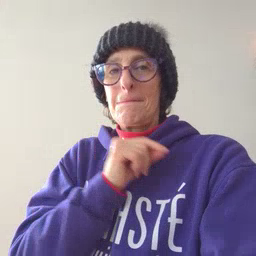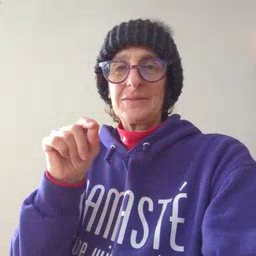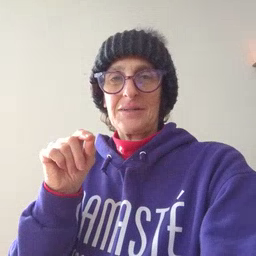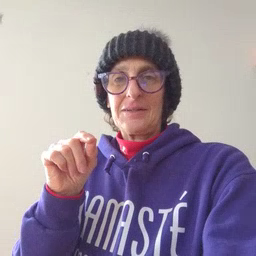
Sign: pencil